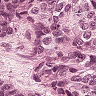
Metastatic tissue present: yes